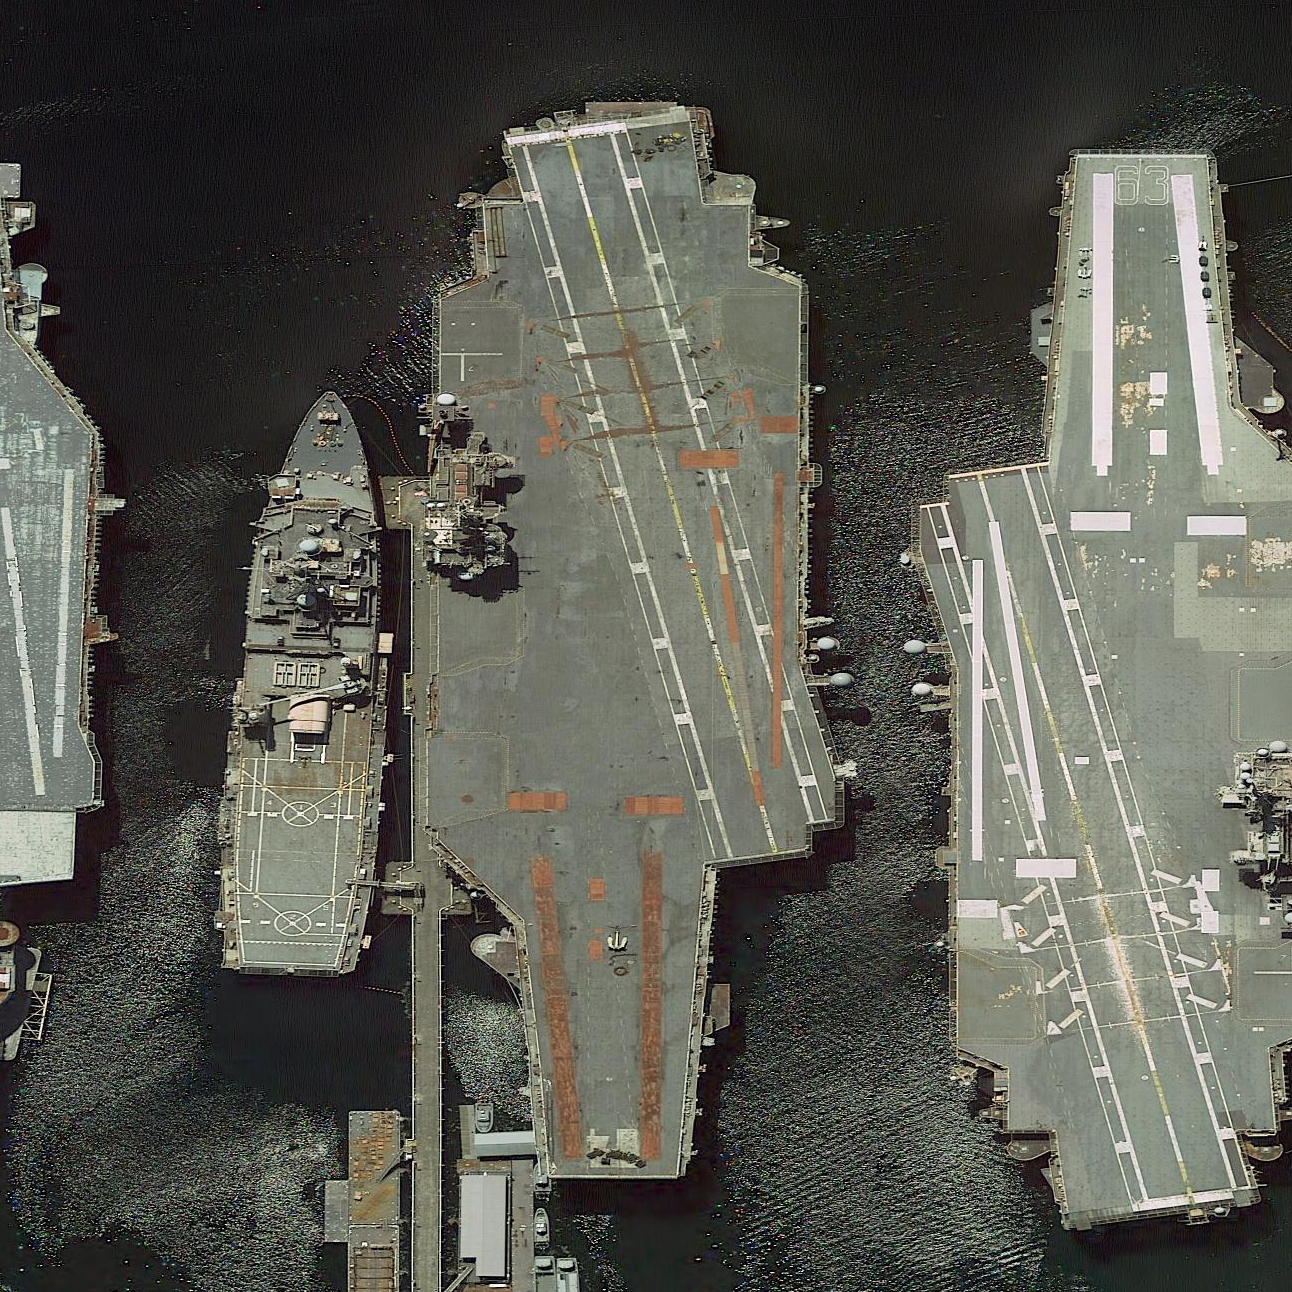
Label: aircraft_carrier